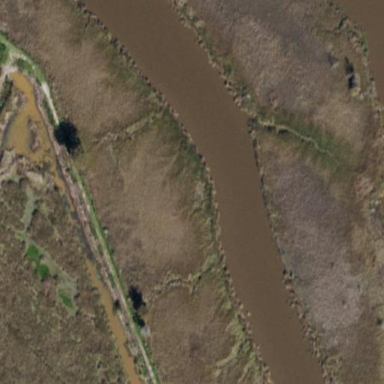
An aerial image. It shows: Wetland area.